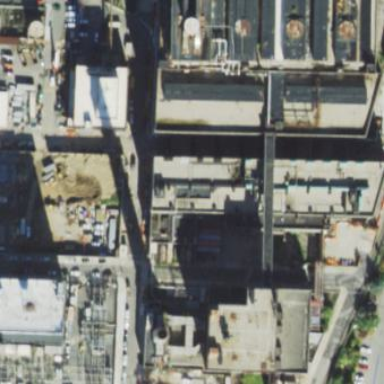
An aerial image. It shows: Industrial area with gas turbine power plant.